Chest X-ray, AP view. Patient: 49 years old, sex M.
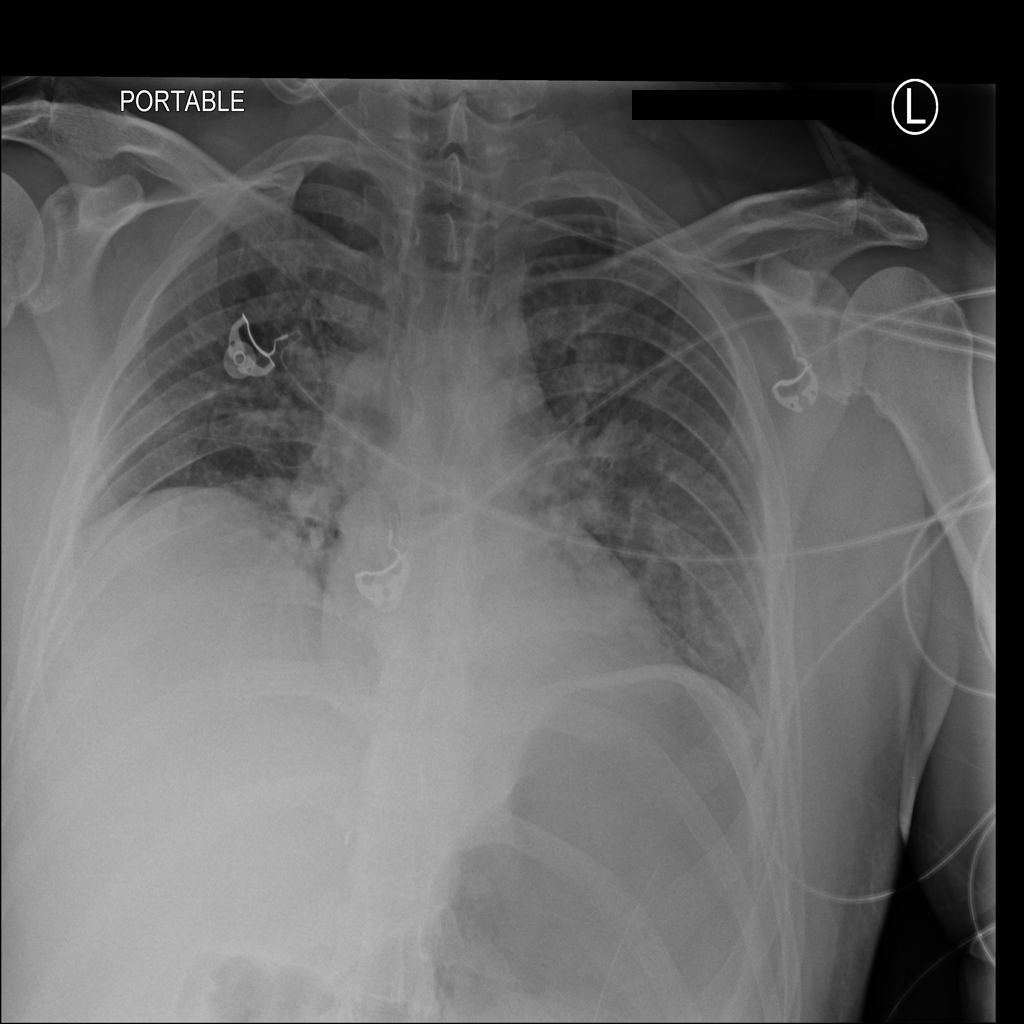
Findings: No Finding